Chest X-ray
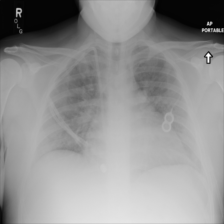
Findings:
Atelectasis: negative
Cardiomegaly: negative
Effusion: negative
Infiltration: negative
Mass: negative
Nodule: negative
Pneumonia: negative
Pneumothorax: negative
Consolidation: negative
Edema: positive
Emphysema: negative
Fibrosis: negative
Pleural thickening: negative
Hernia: negative